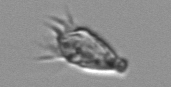
Label: Paratontonia_gracillima